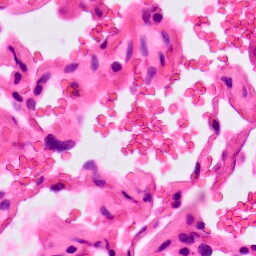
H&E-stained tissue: Lung